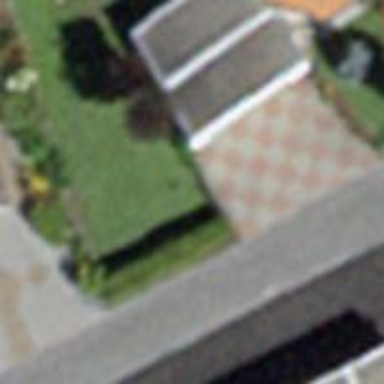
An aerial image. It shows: Garage.